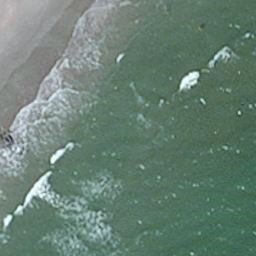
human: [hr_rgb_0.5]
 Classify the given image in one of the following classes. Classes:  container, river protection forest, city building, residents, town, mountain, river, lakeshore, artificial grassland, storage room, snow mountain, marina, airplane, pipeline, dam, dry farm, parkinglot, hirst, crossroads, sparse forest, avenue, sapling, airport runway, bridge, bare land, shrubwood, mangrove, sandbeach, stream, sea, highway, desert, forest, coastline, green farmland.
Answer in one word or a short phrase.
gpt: coastline